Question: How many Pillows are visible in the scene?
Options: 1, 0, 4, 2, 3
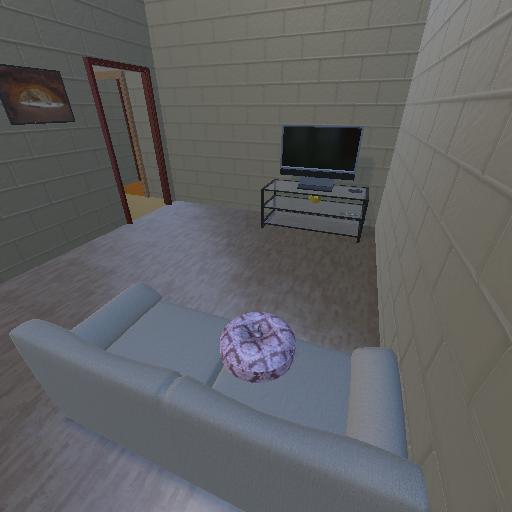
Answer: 1